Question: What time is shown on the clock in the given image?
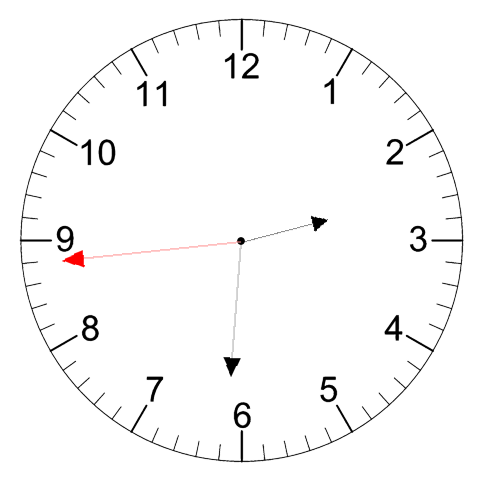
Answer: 02:30:44